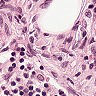
Metastatic tissue present: no